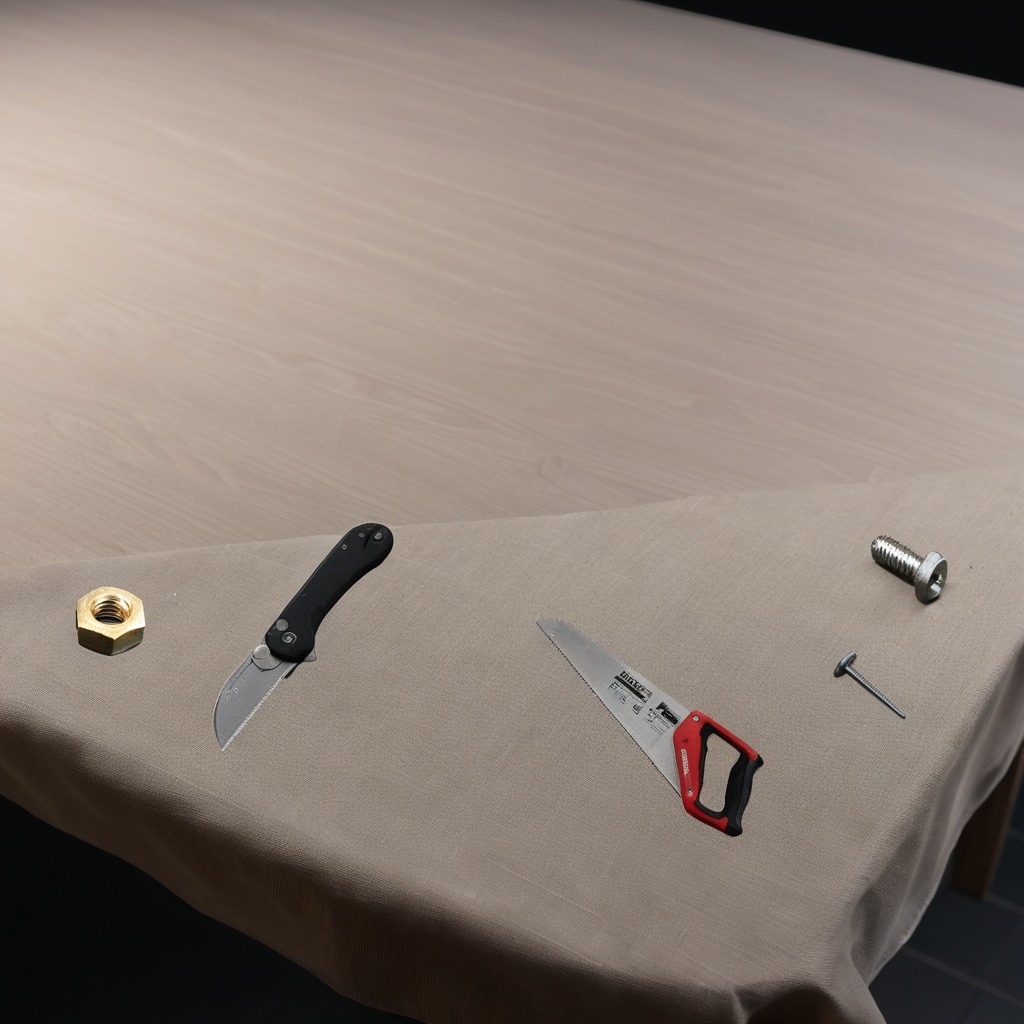
A utility knife, a metal machine screw, an iron nail, a handheld metal saw, and a metal nut are lying on a wooden table inside a workshop at night.